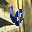
Label: 6